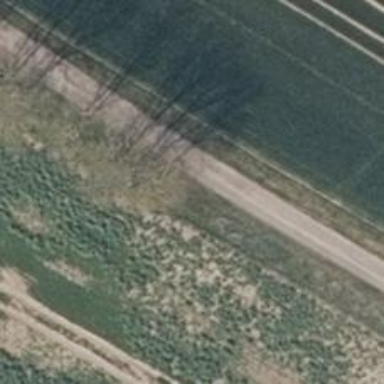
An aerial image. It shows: Row of deciduous broadleaved trees.